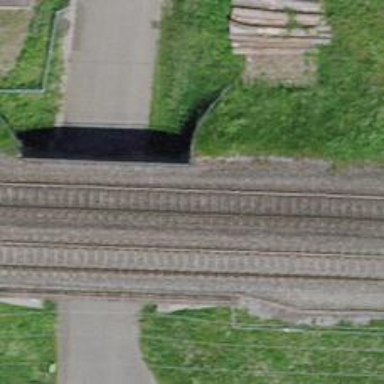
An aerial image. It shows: Railway bridge with electrified tracks and single contact line.